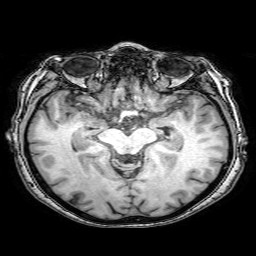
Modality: T1w
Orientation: coronal
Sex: female
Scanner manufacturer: philips
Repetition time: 0.008113 s
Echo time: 0.00371 s